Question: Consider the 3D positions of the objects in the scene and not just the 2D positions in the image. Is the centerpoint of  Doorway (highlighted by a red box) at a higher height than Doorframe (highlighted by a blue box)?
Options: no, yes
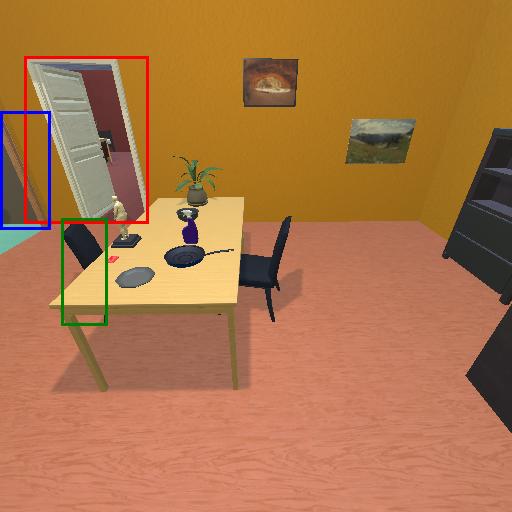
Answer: no